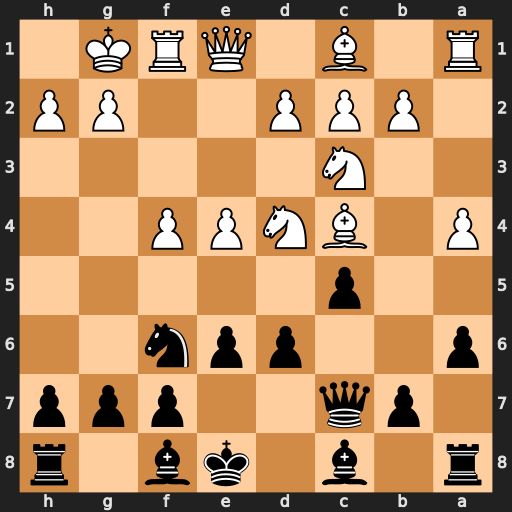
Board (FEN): r1b1kb1r/1pq2ppp/p2ppn2/2p5/P1BNPP2/2N5/1PPP2PP/R1B1QRK1
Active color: b
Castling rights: kq
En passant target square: -
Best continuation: cxd4 Bb3 dxc3